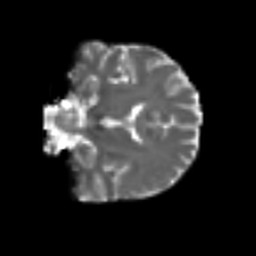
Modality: T2w
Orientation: coronal
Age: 72
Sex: male
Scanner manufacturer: siemens
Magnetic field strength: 3 T
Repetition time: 4.987 s
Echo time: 0.0792 s